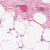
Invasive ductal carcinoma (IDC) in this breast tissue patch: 0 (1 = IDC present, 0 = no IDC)